Milling tool wear sample.
Tool blade image: 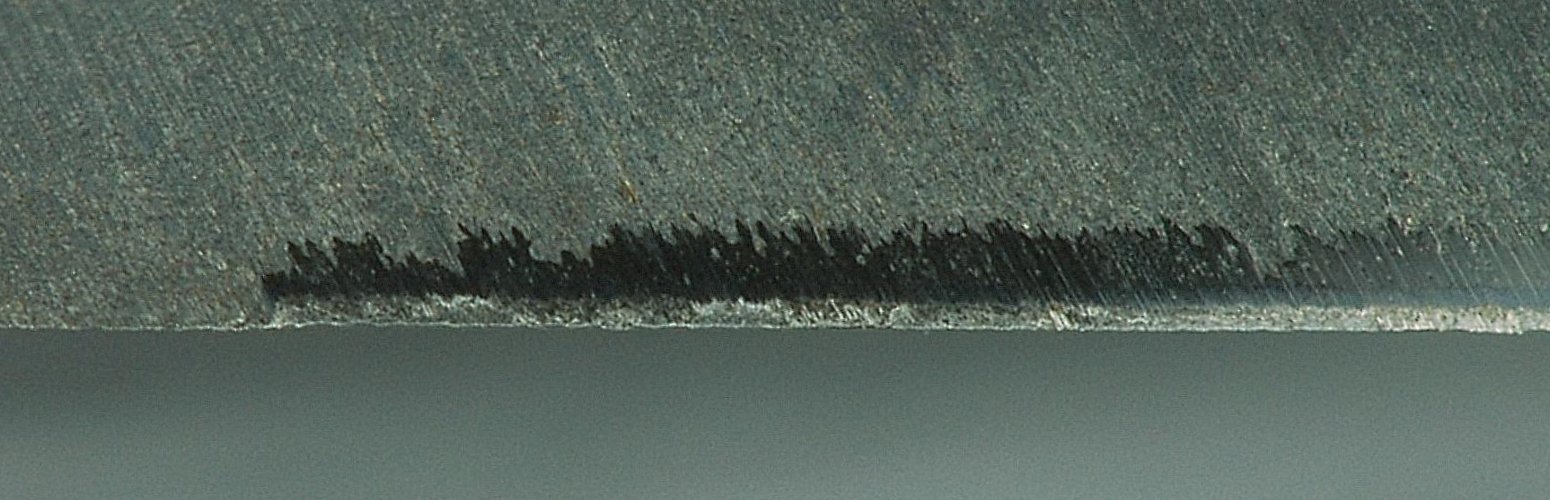
Chip image: 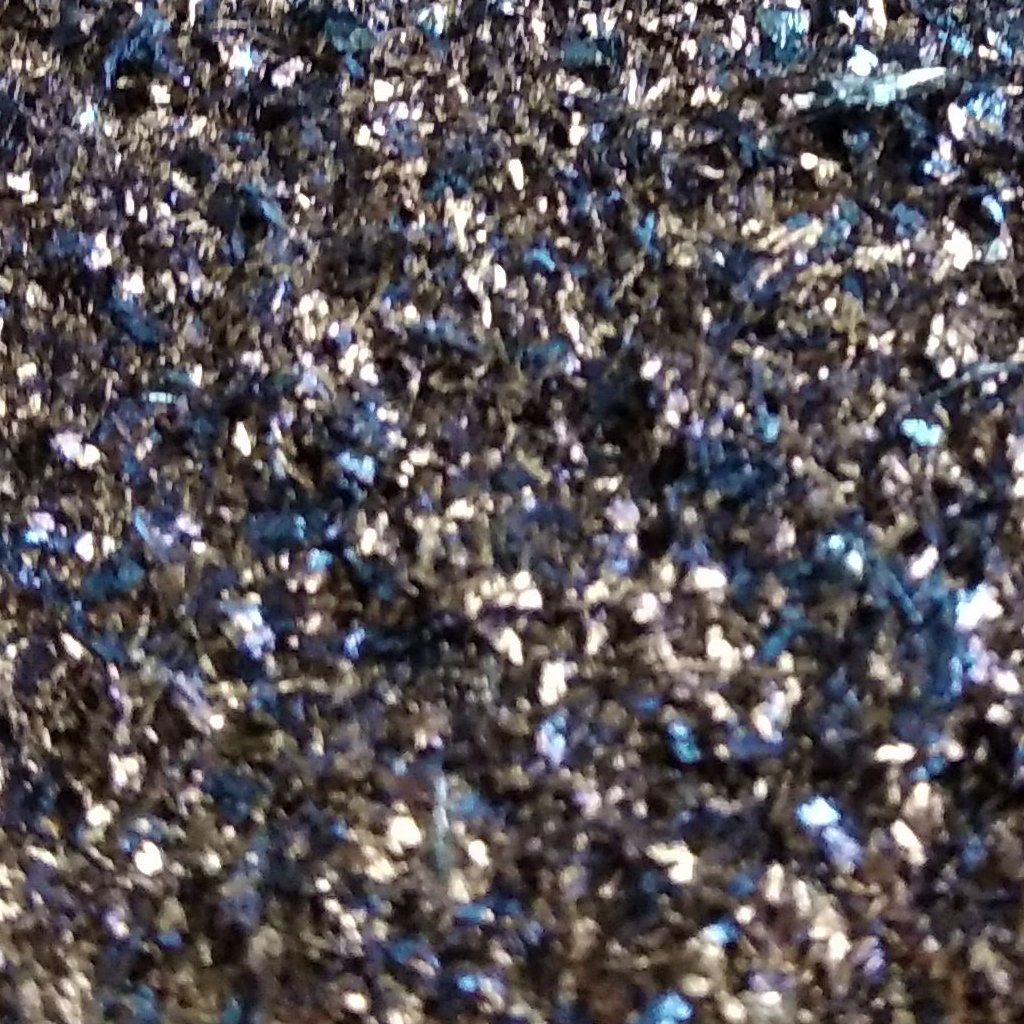
Workpiece image: 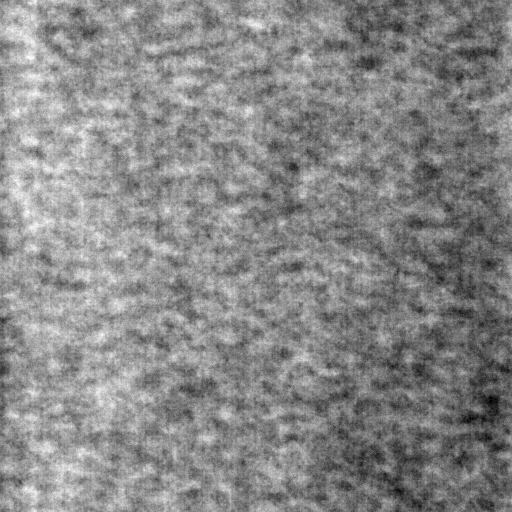
Tool wear state: dulled
Gaps: 8.45
Flank wear: 133.51
Overhang: 10.69
Force-signal Mel-spectrograms (X, Y, Z axes): 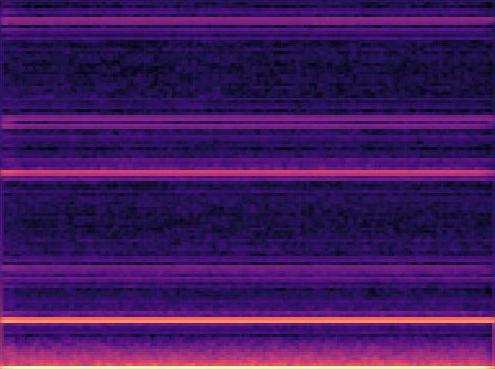 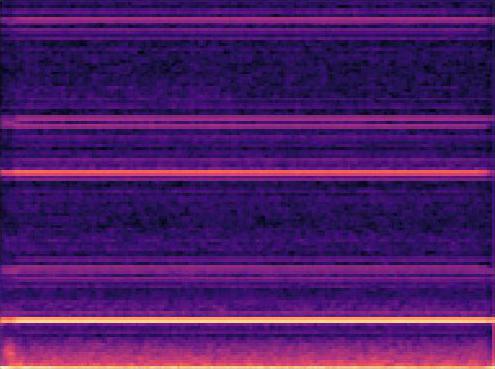 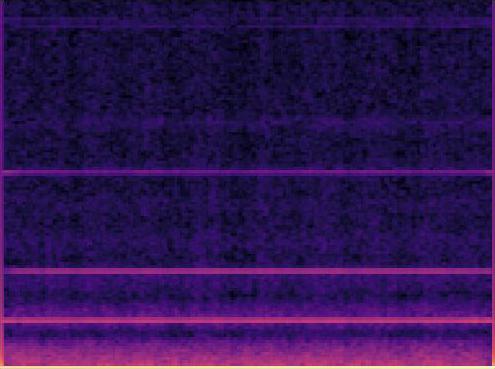
Force-signal scalograms (X, Y, Z axes): 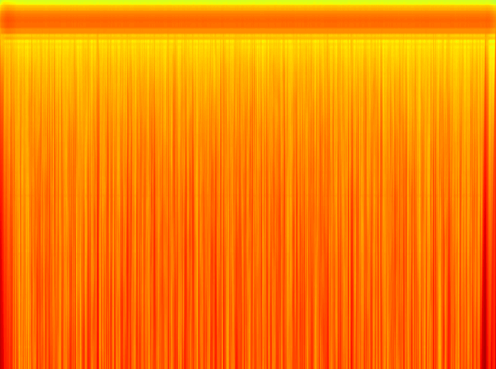 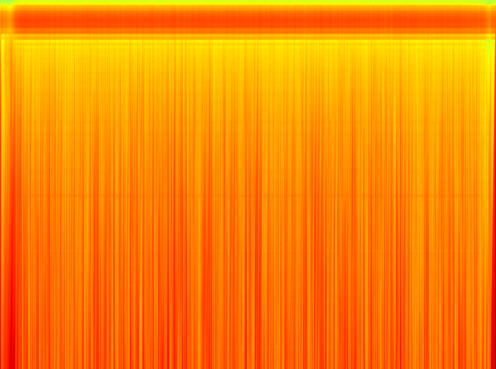 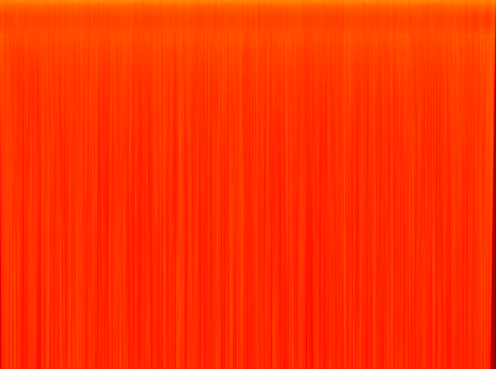
Force phase: steady_state_stabilization_wear